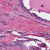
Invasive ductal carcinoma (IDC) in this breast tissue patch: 1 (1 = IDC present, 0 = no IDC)